Question: I want to create a growing pie animation using Javascript and SVG embedded in HTML. Input should be percentage and output should be an image. It should animate like this:

This should work like GUI mouse hold action feedback (user needs long press something). This is also why I can't use GIF animation as the timeout may vary.
I tried to make this in Inkscape and then reverse-engineer the XML but I don't understand it at all. There's a '<path>' node which has property 'd' full of gibberish numbers:
'''
d="m 250.78761,446.46564 a 28.183382,28.183382 0 0 1 -24.596,27.95413 28.183382,28.183382 0 0 1 -30.85751,-20.83773"
'''
I assume these are some points of path. But can't I just make circle and mention percentage of how it's full? How are these points even generated?
This is what I played with:
'''
body, html {
padding: 0px;
margin: 0px;
border: 1px solid grey;
}
svg {
/** to fit svg in the viewbox**/
max-height: 400px;
border: 1px solid black;
}
'''
'''
<svg class="test" viewBox="-20 -20 <PHONE>">
<path
id="circle4146"
style="stroke:#61a4ff;stroke-width:15.<PHONE>;stroke-linecap:butt;stroke-linejoin:miter;stroke-miterlimit:4;"
sodipodi:type="arc"
sodipodi:cx="140.71873"
sodipodi:cy="446.46564"
sodipodi:rx="28.183382"
sodipodi:ry="28.183382"
sodipodi:start="0"
sodipodi:end="<PHONE>"
sodipodi:open="true"
d="m 168.90212,446.46564 a 28.183382,28.183382 0 0 1 -17.24157,25.97267" />
</svg>
'''
The sodipodi stuff is probably used by inkscape, changing it has no effect. I know that the 'd' attribute describes complex path. What I really need is for someone to highlight me which points should be moved (using sin and cos I assume) to achieve desired effect.
Also I was unable to adjust the viewport to the circle. Apparently some of the coordinates are not X and Y.
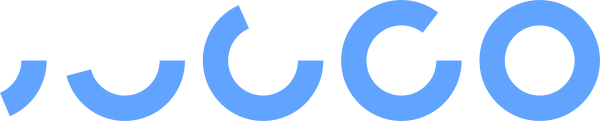
Answer: Something like this? Here I am just calculating what the length of the circumference that the percentage represents. Then I give the circle a stroke dash pattern with that length and a big gap.
'''
setCircleTo(70);
function setCircleTo(percent)
{
// Get the circle element via the DOM
var circle = document.getElementById('mycircle');
// Calculate the circle circumference via the circles 'r' attribute
var circumference = Math.PI * 2 * circle.r.baseVal.value;
// Calculate what <percent> of the circumference is
var adjustedLen = percent * circumference / 100;
// Set the circle's dashpattern one with a dash that length
circle.setAttribute('stroke-dasharray', adjustedLen+' '+circumference);
}
'''
'''
<svg class="test" viewBox="-20 -20 <PHONE>">
<circle id="mycircle" cx="100" cy="75" r="50" stroke-width="30" fill="none" stroke="#61a4ff"/>
</svg>
'''